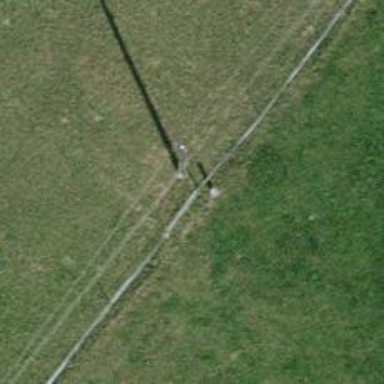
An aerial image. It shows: Minor power line.